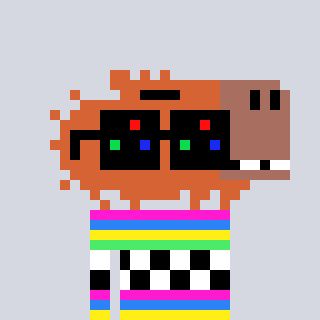
a pixel art character with square black sunglasses, a capybara-shaped head and a redpinkish-colored body on a cool background